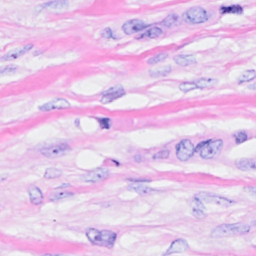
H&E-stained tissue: Breast